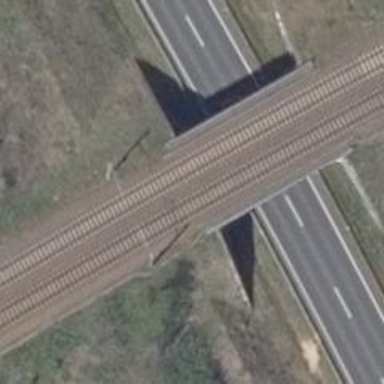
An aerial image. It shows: Railway bridge with electrified contact lines.